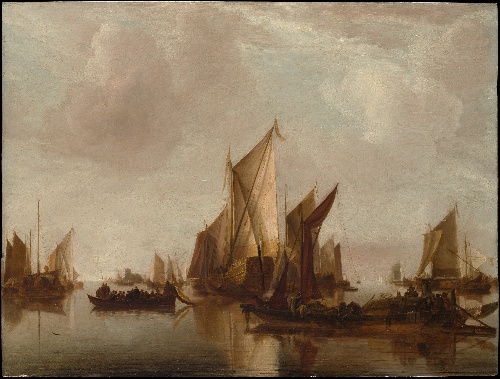
Title: A State Yacht and Other Craft in Calm Water
Artist: Jan van de Cappelle
Artist bio: Dutch, Amsterdam 1626–1679 Amsterdam
Date: ca. 1660
Object type: Painting
Classification: Paintings
Medium: Oil on wood
Dimensions: 27 1/2 x 36 3/8 in. (69.9 x 92.4 cm)
Department: European Paintings
Credit line: Francis L. Leland Fund, 1912
Accession year: 1912
Repository: Metropolitan Museum of Art, New York, NY
Tags: Ships|Boats